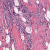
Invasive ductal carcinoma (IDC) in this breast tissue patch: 1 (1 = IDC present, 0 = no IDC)